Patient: sex M, age 36
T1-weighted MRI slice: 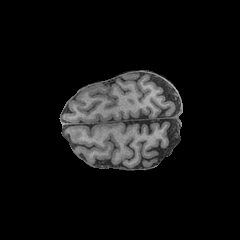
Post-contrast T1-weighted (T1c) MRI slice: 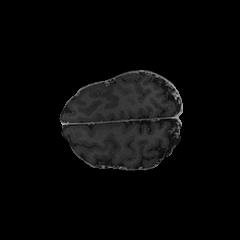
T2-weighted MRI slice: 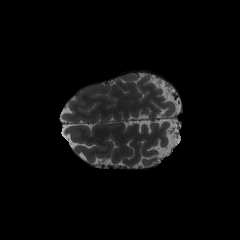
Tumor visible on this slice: no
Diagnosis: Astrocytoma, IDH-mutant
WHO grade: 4